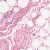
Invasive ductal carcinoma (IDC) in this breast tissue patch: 0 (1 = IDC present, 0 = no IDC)